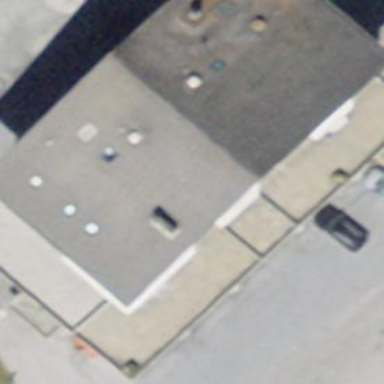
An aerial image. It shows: Building with tile roof.